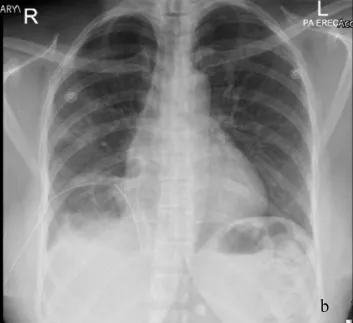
B. CXR done after thoracoscope.
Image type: radiology (x_ray)